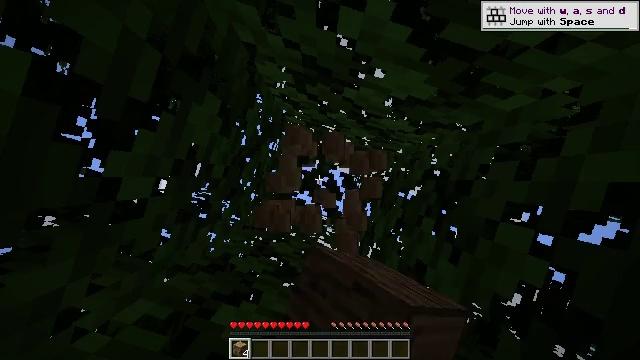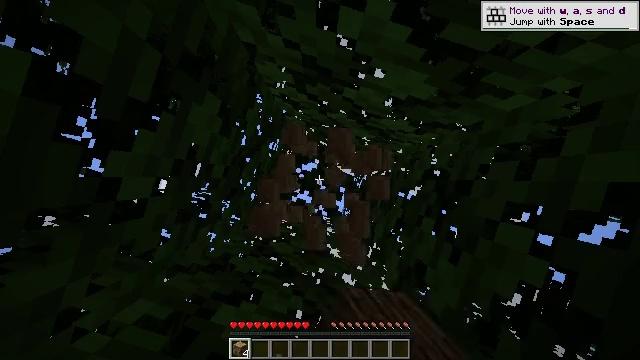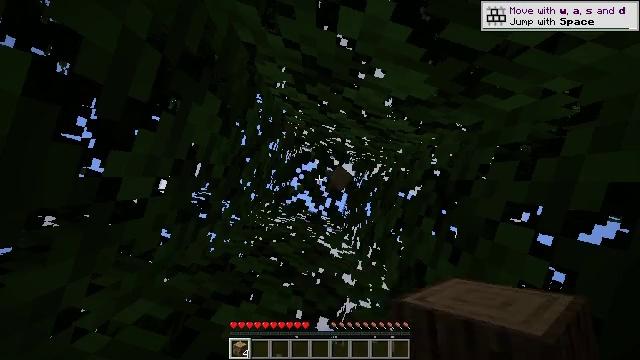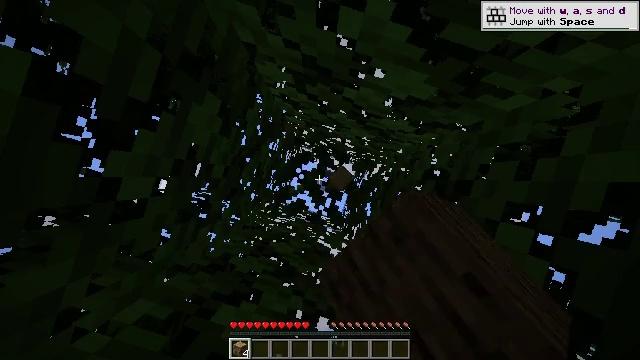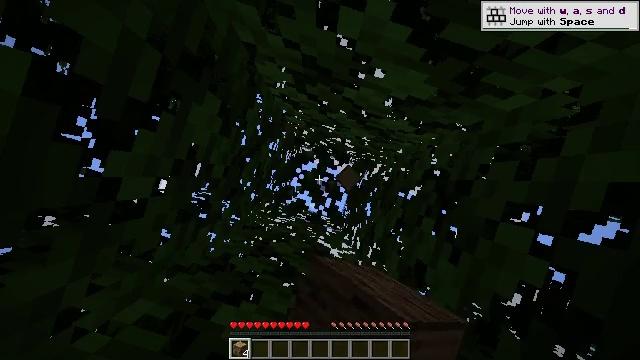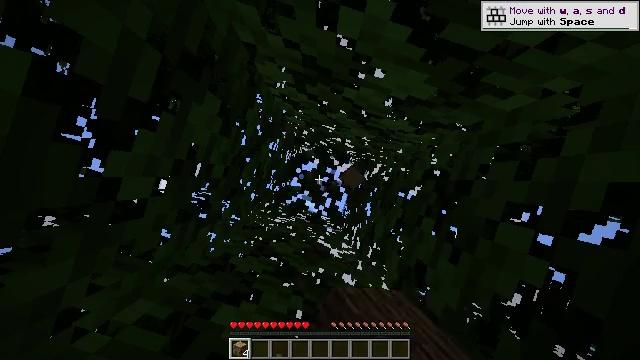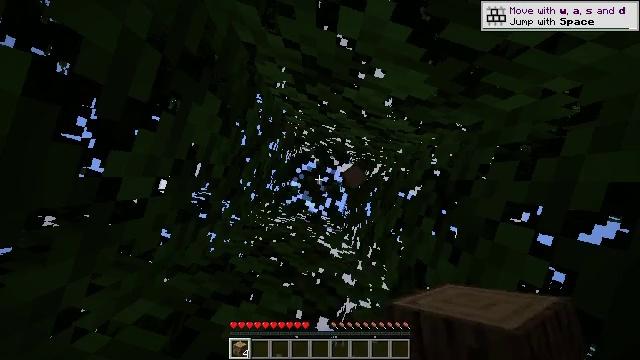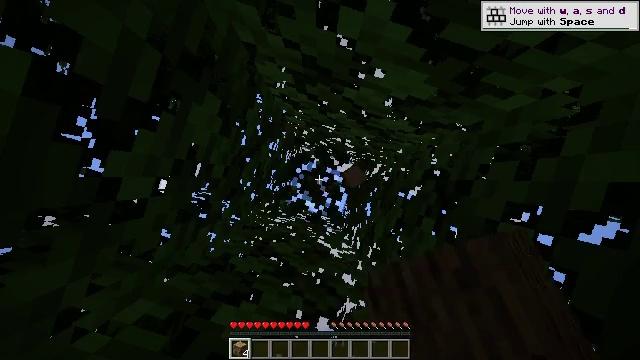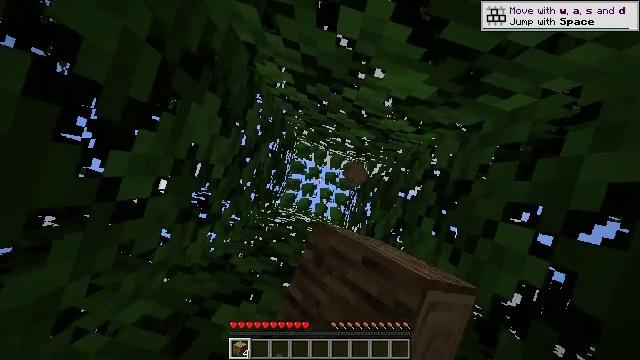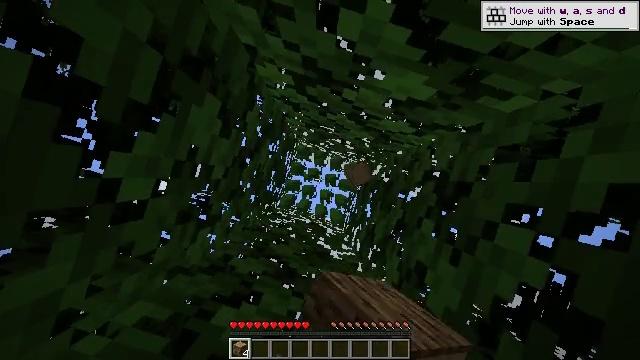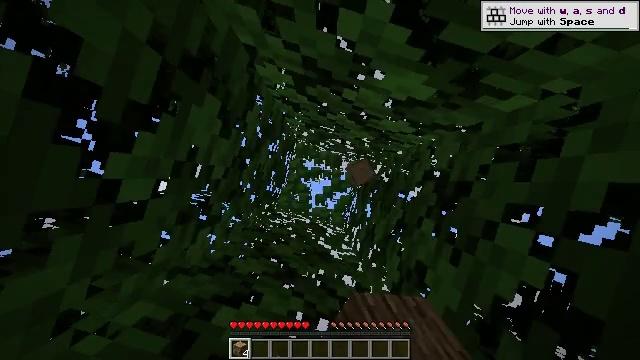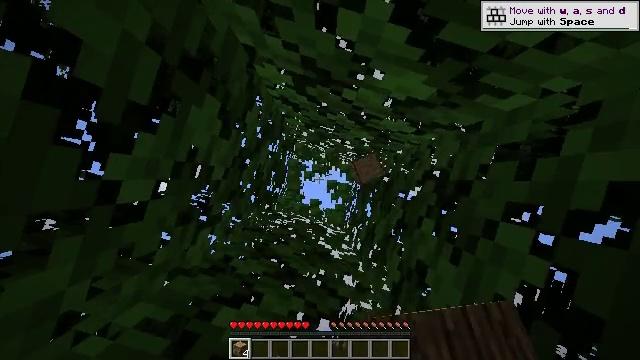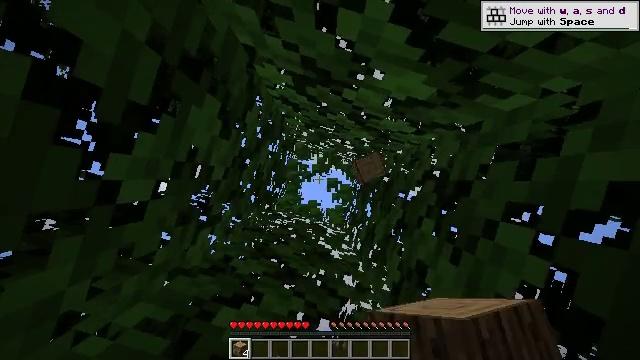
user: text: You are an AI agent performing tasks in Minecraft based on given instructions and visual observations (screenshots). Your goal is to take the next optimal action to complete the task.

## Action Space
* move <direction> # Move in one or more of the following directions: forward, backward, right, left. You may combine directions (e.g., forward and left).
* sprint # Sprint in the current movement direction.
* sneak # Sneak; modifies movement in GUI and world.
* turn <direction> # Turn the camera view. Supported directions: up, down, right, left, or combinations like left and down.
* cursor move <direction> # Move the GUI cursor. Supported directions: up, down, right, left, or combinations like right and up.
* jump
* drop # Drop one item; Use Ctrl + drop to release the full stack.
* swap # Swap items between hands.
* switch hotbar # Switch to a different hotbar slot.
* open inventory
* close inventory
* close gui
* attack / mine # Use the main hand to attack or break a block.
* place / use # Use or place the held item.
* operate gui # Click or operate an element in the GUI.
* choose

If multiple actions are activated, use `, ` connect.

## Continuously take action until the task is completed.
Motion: motion action
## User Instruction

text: Gather oak leaves by attacking.
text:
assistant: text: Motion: attack / mine
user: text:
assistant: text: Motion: attack / mine
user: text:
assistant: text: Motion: attack / mine
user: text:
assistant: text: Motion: attack / mine
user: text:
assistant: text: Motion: attack / mine
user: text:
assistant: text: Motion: attack / mine
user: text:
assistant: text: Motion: attack / mine
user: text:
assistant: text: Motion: attack / mine
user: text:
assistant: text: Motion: attack / mine
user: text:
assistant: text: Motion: no_op
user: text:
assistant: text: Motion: no_op
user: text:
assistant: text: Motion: no_op
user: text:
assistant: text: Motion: no_op